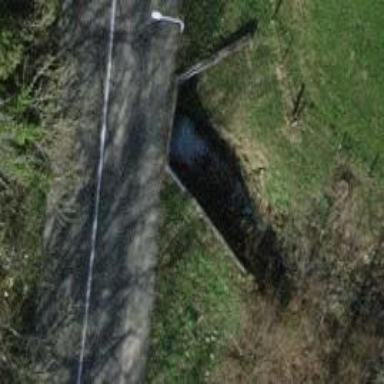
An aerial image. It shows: River flowing through tunnel.